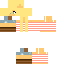
A female human skin with pale skin, wearing blonde long hair dressed in a blue hoodie and brown pants, featuring a closed mouth.